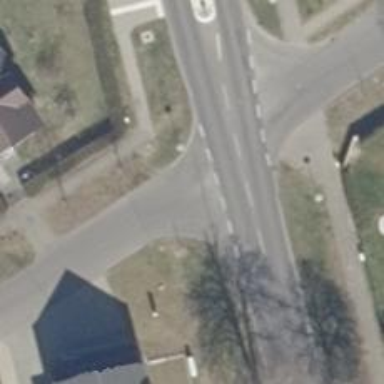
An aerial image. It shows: Road with "give way" sign.